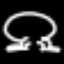
Label: frog